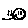
Label: smiley face